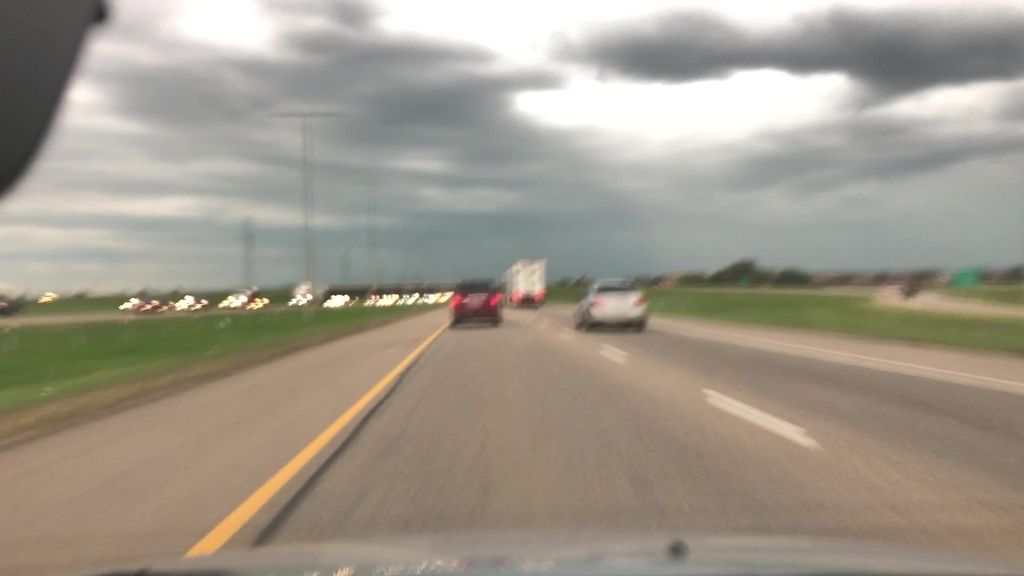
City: edmonton